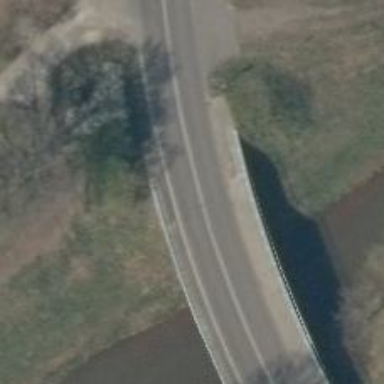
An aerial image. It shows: Tertiary road with asphalt surface that goes over bridge.